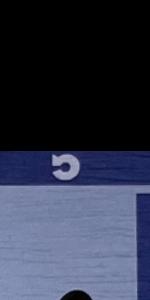
Label: Empty